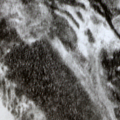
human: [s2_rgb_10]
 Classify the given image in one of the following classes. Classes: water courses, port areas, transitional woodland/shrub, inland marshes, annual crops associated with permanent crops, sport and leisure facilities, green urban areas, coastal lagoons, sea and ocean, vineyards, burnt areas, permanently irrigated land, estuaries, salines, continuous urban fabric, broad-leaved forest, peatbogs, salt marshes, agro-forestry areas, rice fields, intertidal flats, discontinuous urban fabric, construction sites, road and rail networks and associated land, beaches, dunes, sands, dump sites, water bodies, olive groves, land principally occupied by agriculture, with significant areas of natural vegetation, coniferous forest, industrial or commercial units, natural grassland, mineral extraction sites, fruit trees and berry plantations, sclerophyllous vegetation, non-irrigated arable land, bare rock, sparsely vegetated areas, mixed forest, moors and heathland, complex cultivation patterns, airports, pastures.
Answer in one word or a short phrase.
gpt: coniferous forest, mixed forest, transitional woodland/shrub, peatbogs